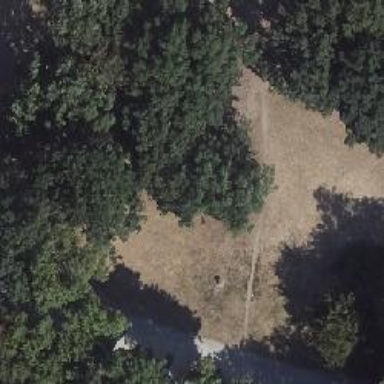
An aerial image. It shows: Deciduous broadleaved tree in park.